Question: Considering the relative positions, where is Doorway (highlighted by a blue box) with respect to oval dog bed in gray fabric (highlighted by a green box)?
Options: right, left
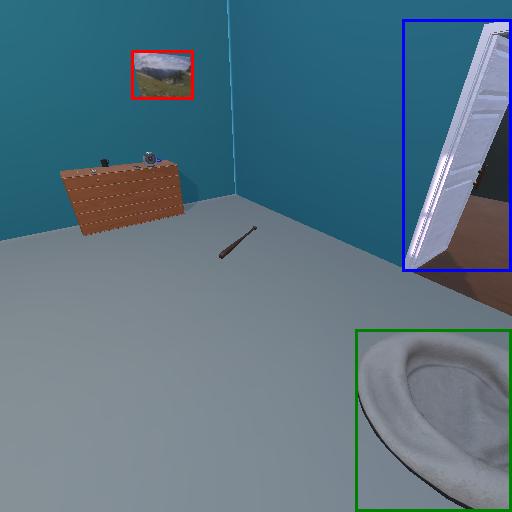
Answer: right